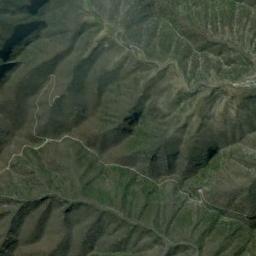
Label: mountain